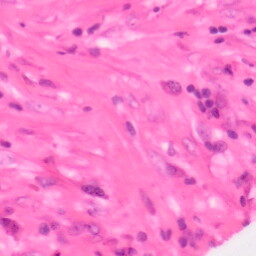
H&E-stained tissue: Colon